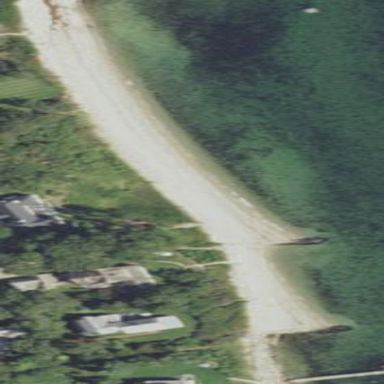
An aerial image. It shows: Sandy beach.